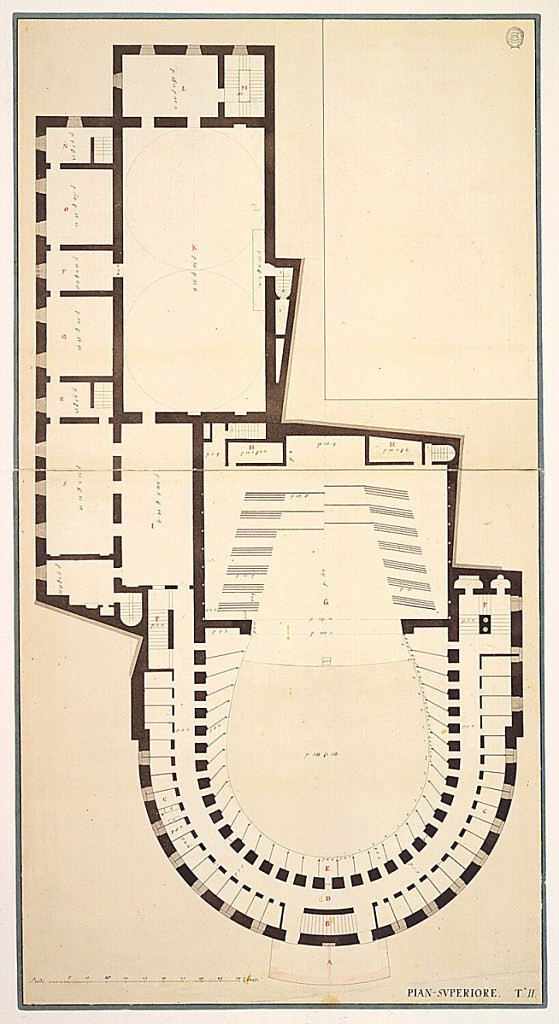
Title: Competition Design for La Fenice, Venice: Plan of Upper Floor of the Theater
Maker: D. Cerato, Italian
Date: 1788
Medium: Pen and black ink, brush and gray wash, watercolor, graphite on two sheets of white laid paper joined at center, laid down on blue paper with added border of blue paper
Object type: Drawing
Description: Plan of upper floor of theatre with horseshoe shaped section at bottom of image.